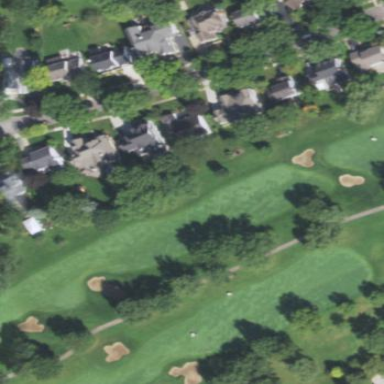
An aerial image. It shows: Well-maintained mown grass area used for golf. The golf fairway is part of recreation ground designated for leisure activities.